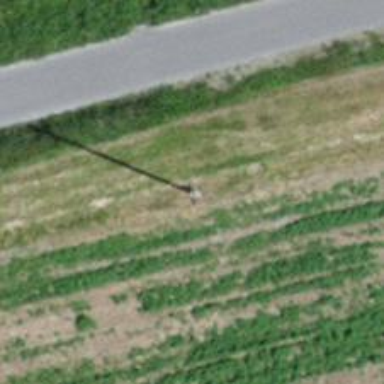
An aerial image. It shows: Power pole.